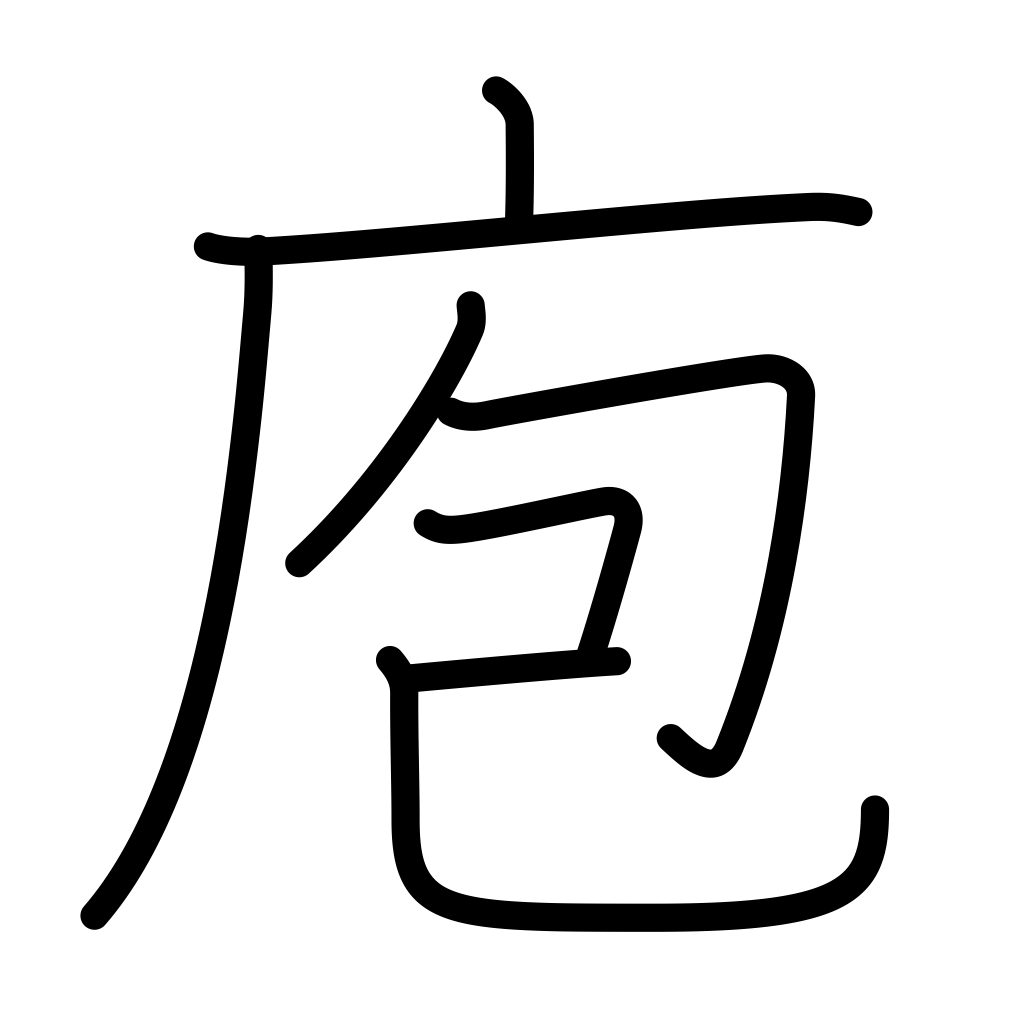
Meaning: kitchen